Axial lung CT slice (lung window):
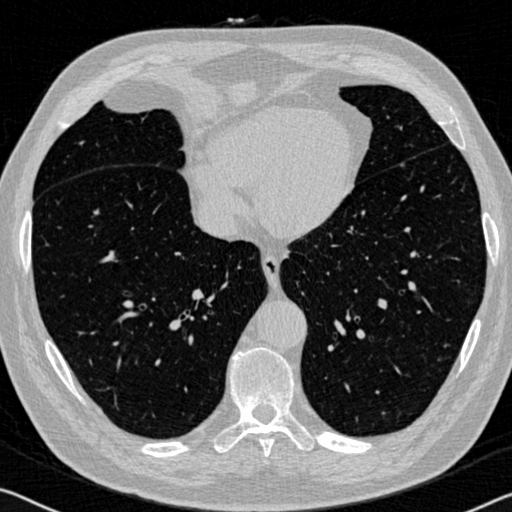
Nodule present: no